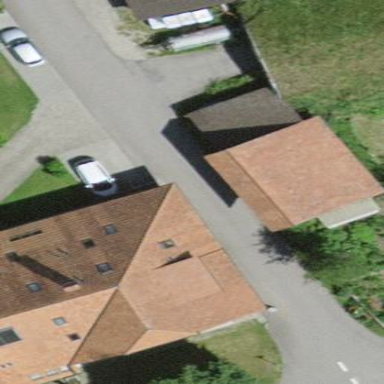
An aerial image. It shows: Barn.